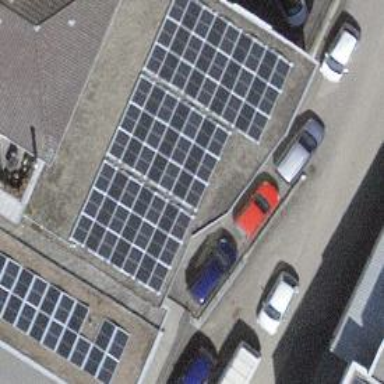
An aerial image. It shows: Solar power generator with photovoltaic panels.